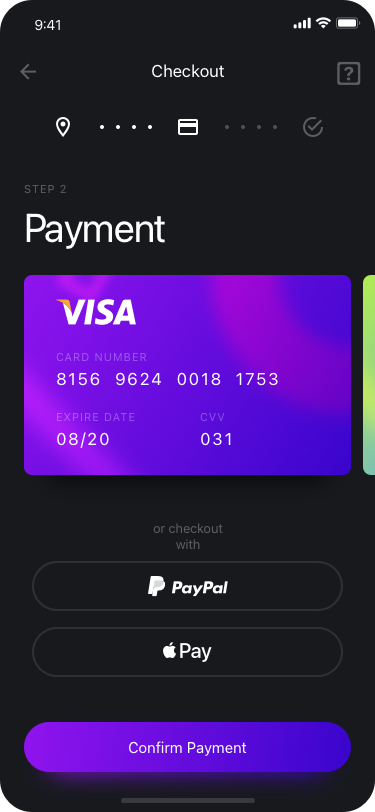
Text in this UI design:
Confirm Payment
or checkout with
8156  9624  0018  1753
CARD NUMBER
08/20
EXPIRE DATE
031
CVV
Payment
STEP 2
Checkout
